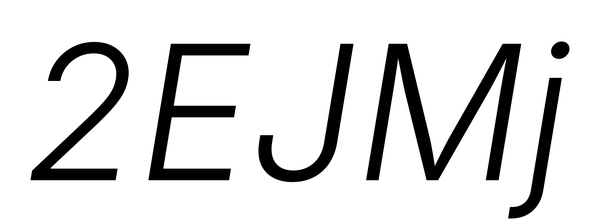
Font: Inter-Italic_Light_Italic